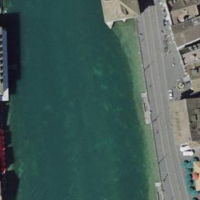
EUNIS habitat code: 57
Species observed at this site:
Corvus corone
Podiceps cristatus
Fulica atra
Anas platyrhynchos
Passer domesticus
Rutilus rutilus
Coloeus monedula
Turdus merula
Chroicocephalus ridibundus
Phalacrocorax carbo
Tachymarptis melba
Larus michahellis
Cygnus olor
Mergus merganser
Milvus migrans
Phoenicurus ochruros
Columba livia
Accipiter nisus